Question: I recently updated my Xcode to 6.3 stable version. When I try to add a new folder (Right Click ViewControllers -> Add Files to ... -> New Folder) it appears in blue color, instead of the default yellow color. And when i Right click the TestFolder -> New File, a blank file is created with out the option to choose a template for the file.
What's causing this problem? Thanks.

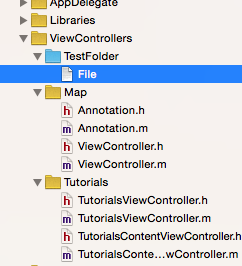
Answer: Yup, found the reason for this. By default, XCode was selecting "Create folder references" which was causing the problem. I selected the "Create groups" radio button instead as shown in the image below and I got the expected result. Cheers.
<URL>